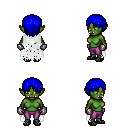
a pixel art fantasy rpg character, female body template, orc, green skin, white tattered cape, magenta pants, blue plain hairstyle, metal gloves, ghillies, four views (front, back, left, right), 2x2 character sprite sheet, small pixel art, hard edges, no anti-aliasing